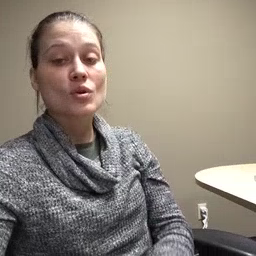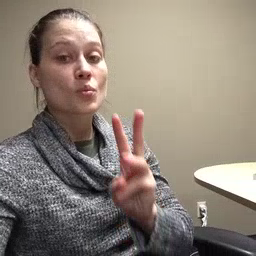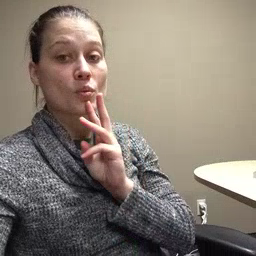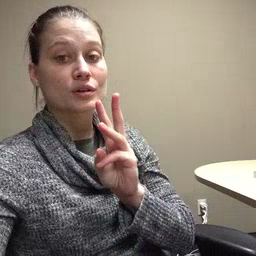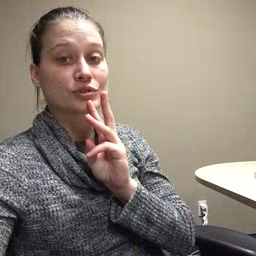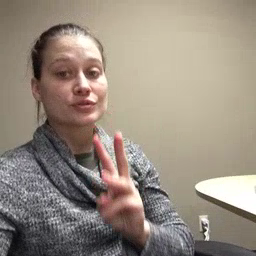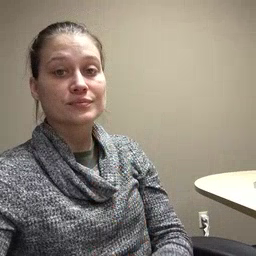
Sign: water